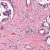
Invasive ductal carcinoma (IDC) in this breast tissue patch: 1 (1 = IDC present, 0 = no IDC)